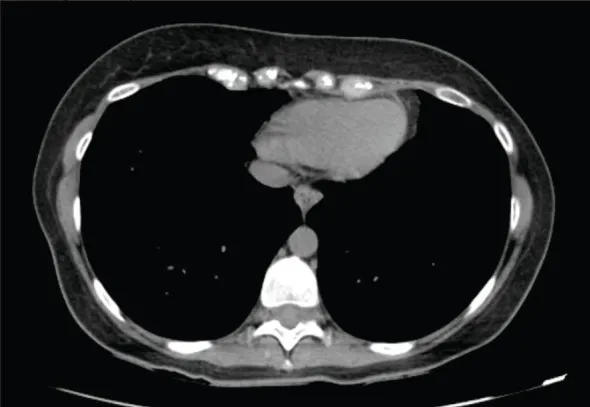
Computed axial tomography analysis after resection of secondary haematogenic implant.
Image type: radiology (ct)